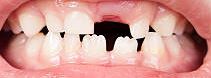
Condition: hypodontia